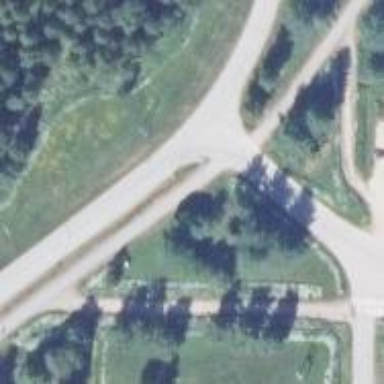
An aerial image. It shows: Zebra crossing on the road.